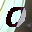
Label: 0